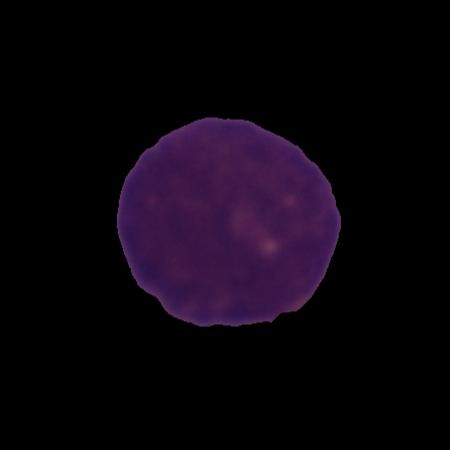
Label: cancer